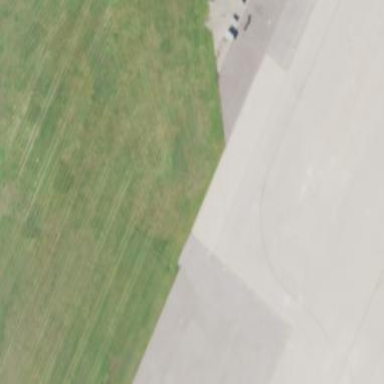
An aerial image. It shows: Apron at the airport with concrete surface.